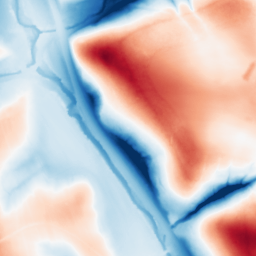
Category: multiscale
Decomposition family: dog_multiscale
Decomposition parameters: sigma_ratio: 2
n_scales: 6
base_sigma: 0.5
Upsampling method: bicubic
Upsampling parameters: scale: 2
Upsampling scale: 2